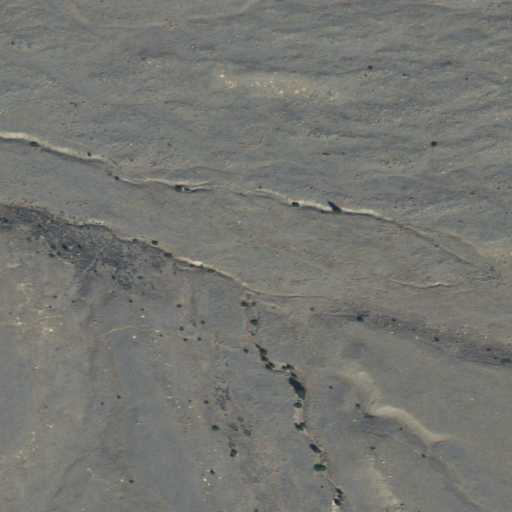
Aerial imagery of valley in Montana named Bumby Gulch containing grassland and shrub